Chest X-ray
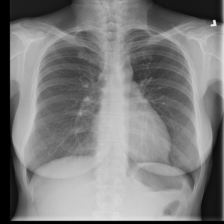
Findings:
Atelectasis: negative
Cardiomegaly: negative
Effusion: negative
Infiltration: negative
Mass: negative
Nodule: negative
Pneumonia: negative
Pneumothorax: negative
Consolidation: negative
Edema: negative
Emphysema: negative
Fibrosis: negative
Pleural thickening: negative
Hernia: negative